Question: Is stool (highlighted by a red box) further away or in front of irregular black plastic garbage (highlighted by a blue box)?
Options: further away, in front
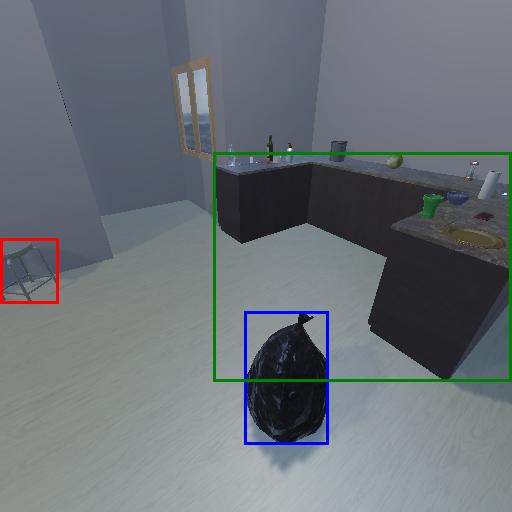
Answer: further away